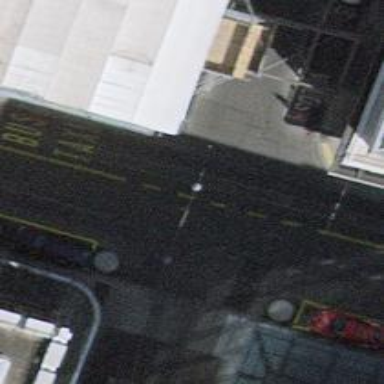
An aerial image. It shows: Unmarked crossing on the road.